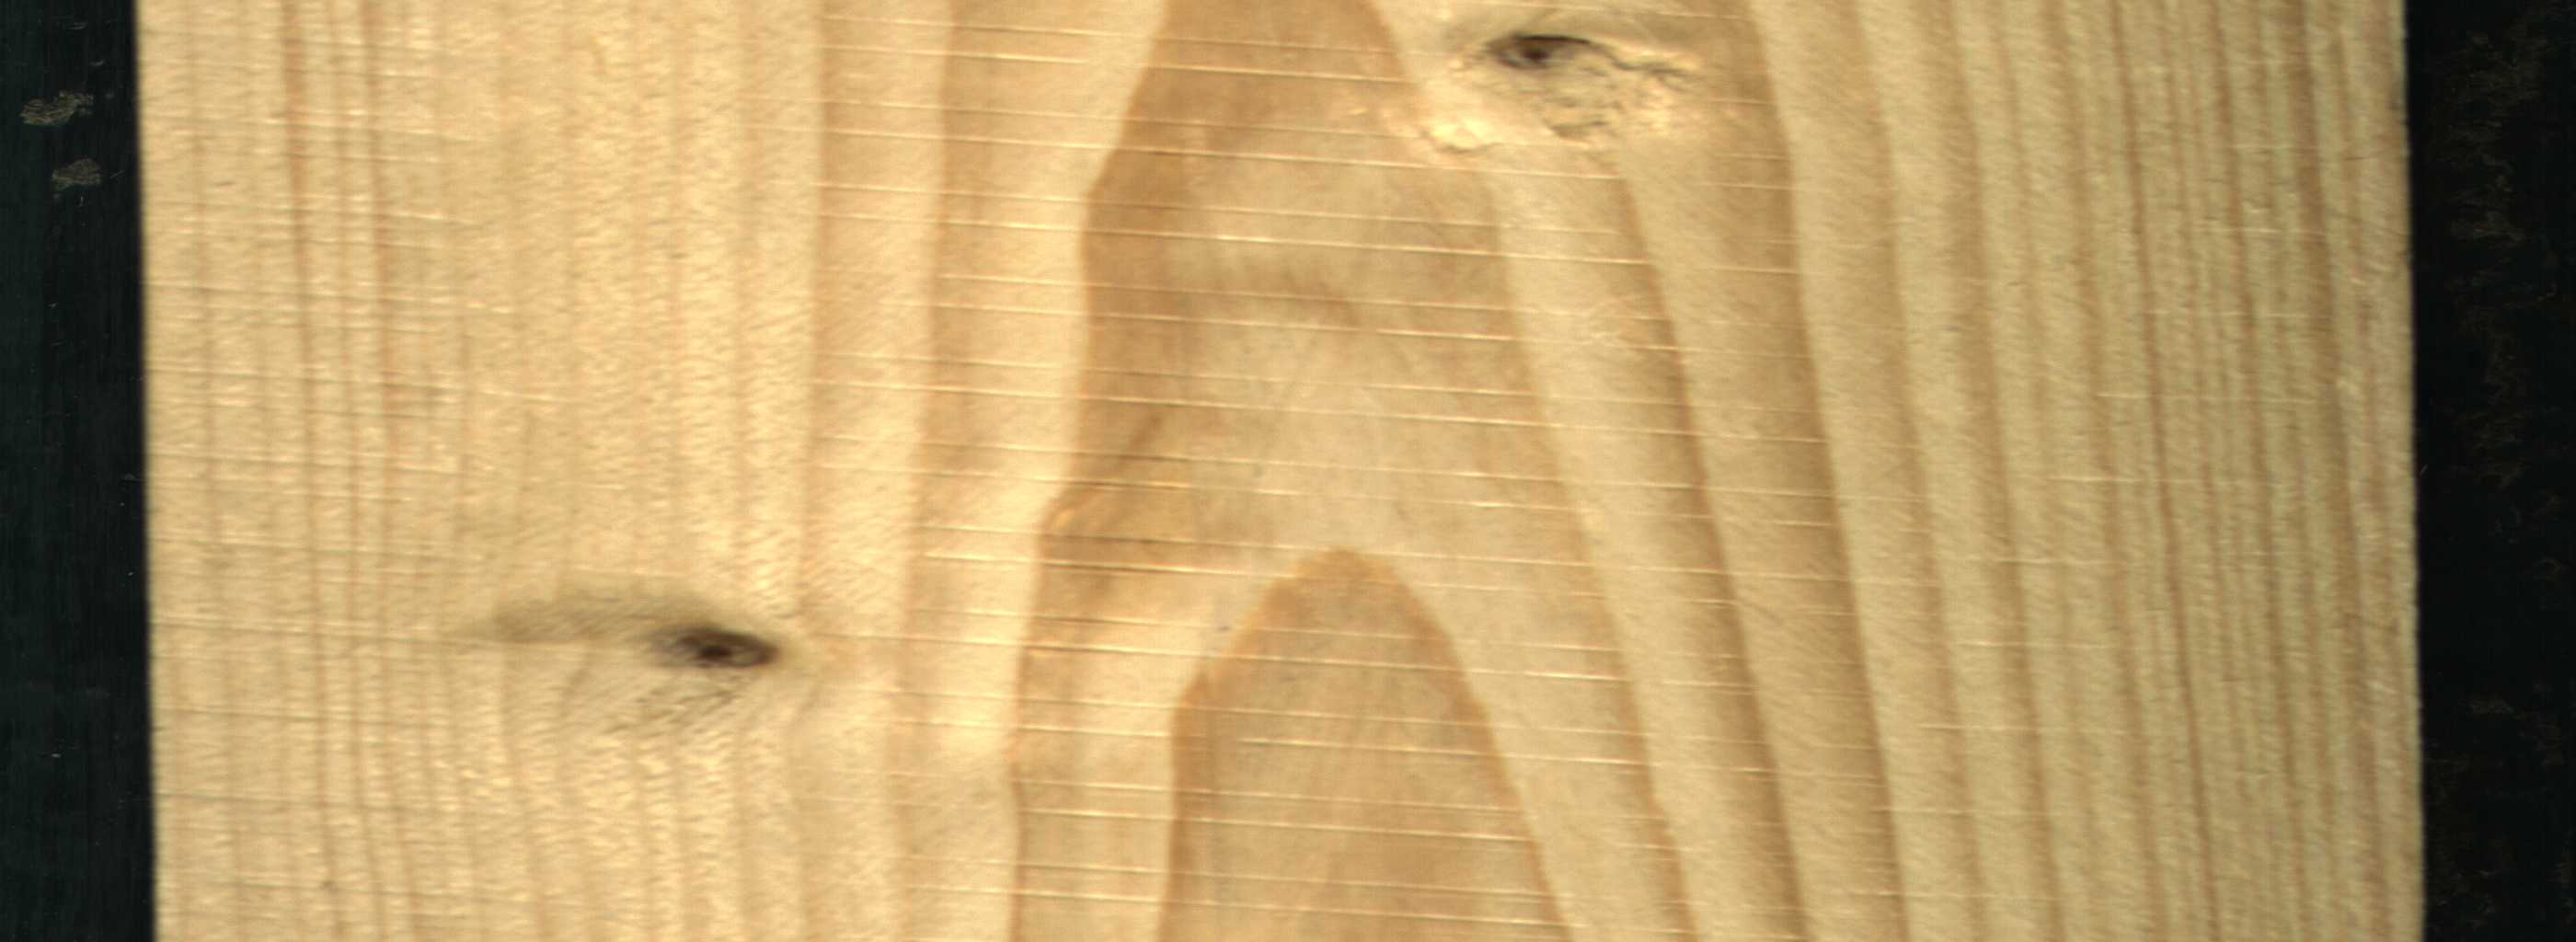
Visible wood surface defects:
Live_Knot
Live_Knot